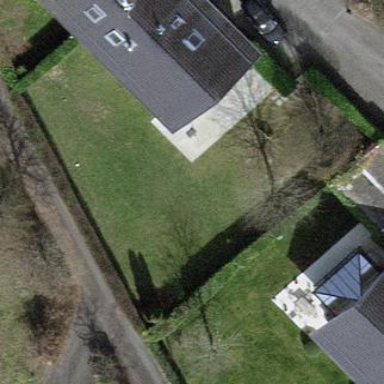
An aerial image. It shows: Garden enclosed by fence.